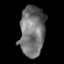
Tissue: prostate
Cell type: T cells
Senescence score: 0.223
Nuclear area (px): 1243
Mean DAPI intensity: 114.786